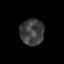
Tissue: prostate
Cell type: T cells
Senescence score: 0.2887
Nuclear area (px): 622
Mean DAPI intensity: 60.995